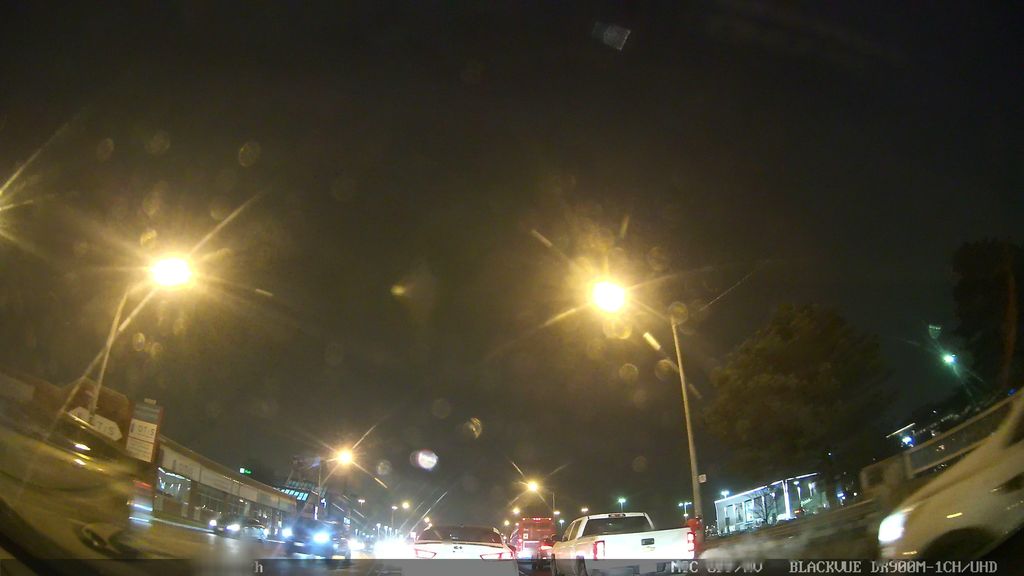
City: toronto